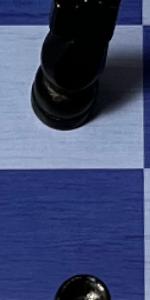
Label: Empty